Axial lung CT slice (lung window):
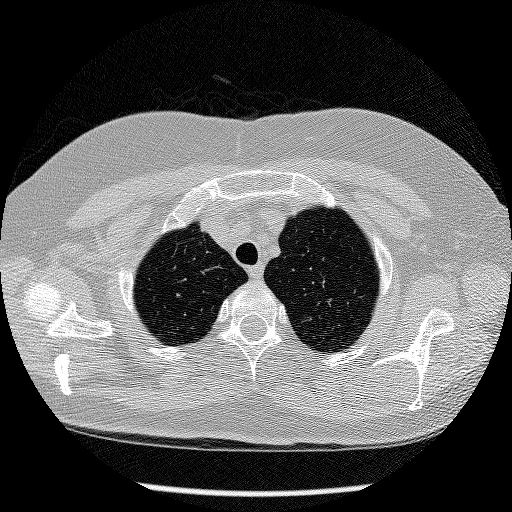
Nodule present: no